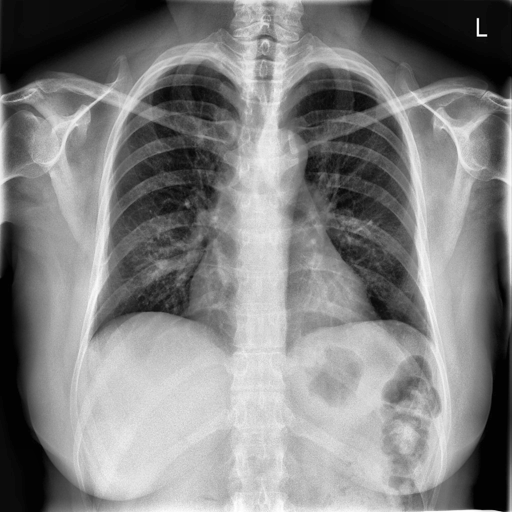
Finding: NORMAL